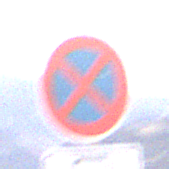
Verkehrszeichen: AbsolutesHalteverbot
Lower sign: HinweisDurchSinnbild6
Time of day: MorningAfternoon
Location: Outdoor (Nature)
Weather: PartlyCloudy
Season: NotSpecified
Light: Natural